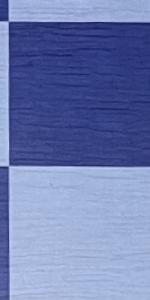
Label: Empty